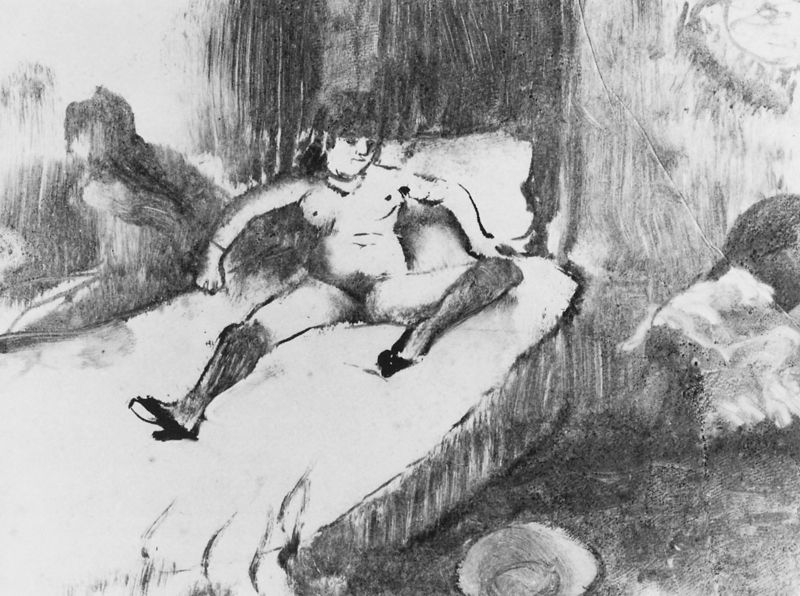
Titel: Ruhe auf dem Bett
Künstler: Edgar Degas
Institution: Paris, Musée Picasso
Schlagwörter: akt, nackt, brust, degas, frau, raum, skizze, zeichnung, zimmer, blick, spiegel, haare, sessel, tänzerin, topf, schuhe, studie, abstrakt, kette, kissen, bett, strümpfe, kohle, becken, schuh, wanne, nackt akt